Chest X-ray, AP view. Patient: 60 years old, sex M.
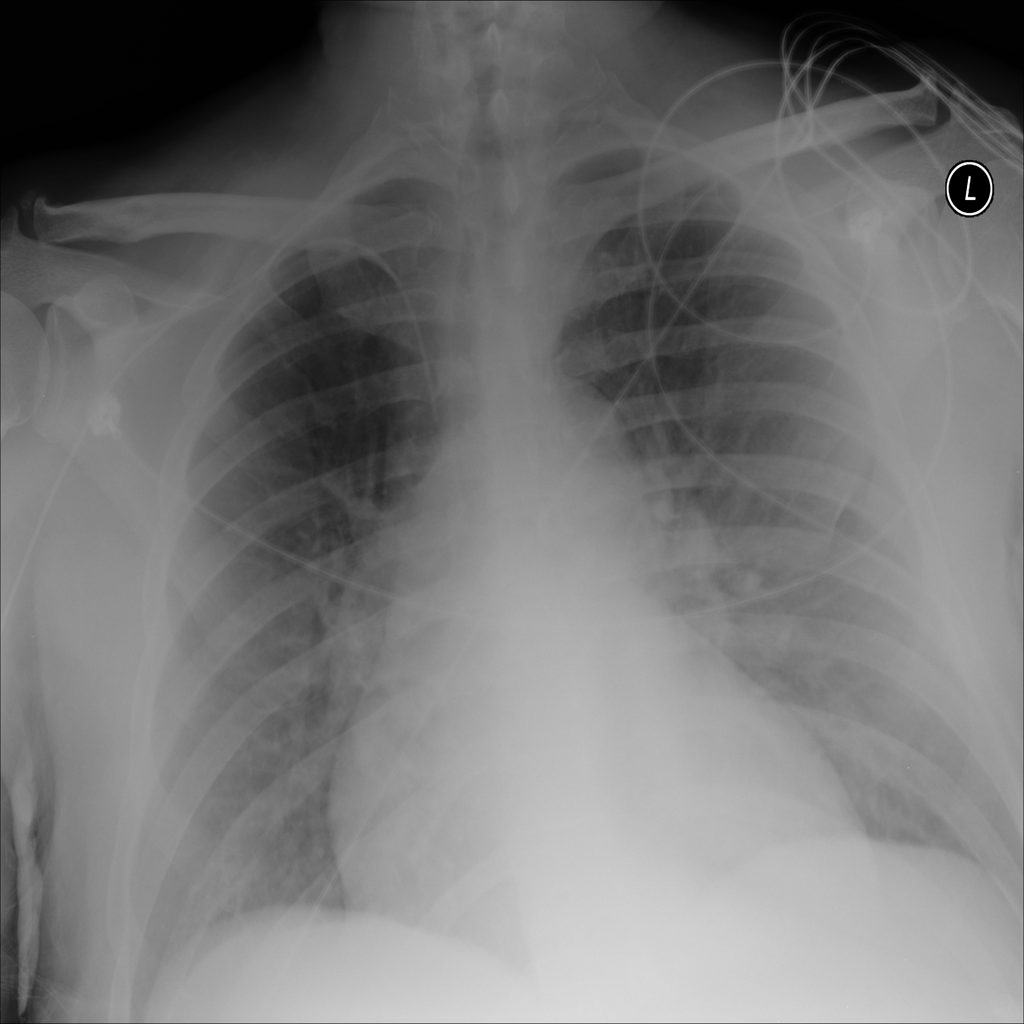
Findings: No Finding